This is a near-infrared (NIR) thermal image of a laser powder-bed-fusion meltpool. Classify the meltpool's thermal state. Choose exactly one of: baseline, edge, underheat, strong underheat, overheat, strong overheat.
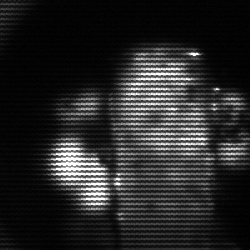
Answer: strong underheat